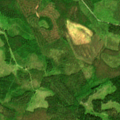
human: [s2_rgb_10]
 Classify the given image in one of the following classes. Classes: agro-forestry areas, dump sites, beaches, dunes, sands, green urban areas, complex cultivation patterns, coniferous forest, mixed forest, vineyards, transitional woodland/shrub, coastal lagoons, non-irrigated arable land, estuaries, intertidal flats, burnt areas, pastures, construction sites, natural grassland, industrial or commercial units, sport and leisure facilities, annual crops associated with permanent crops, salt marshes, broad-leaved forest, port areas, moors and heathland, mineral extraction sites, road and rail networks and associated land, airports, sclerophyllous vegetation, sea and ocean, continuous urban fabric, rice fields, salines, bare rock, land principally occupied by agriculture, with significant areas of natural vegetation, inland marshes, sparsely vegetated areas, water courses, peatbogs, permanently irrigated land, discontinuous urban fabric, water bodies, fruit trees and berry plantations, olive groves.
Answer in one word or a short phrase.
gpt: broad-leaved forest, coniferous forest, mixed forest, transitional woodland/shrub